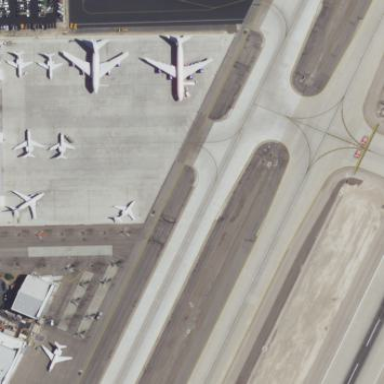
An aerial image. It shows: Apron at the airport.